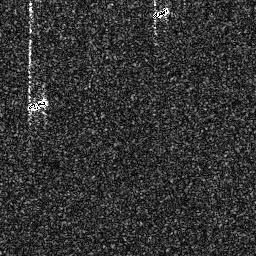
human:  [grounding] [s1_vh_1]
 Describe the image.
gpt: In the satellite image, there is  <ref>1 small ship </ref> <box>[[9, 37, 18, 42, 0]]</box> located at left,  <ref>1 small ship </ref> <box>[[57, 1, 66, 7, 0]]</box> located at top.